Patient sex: M
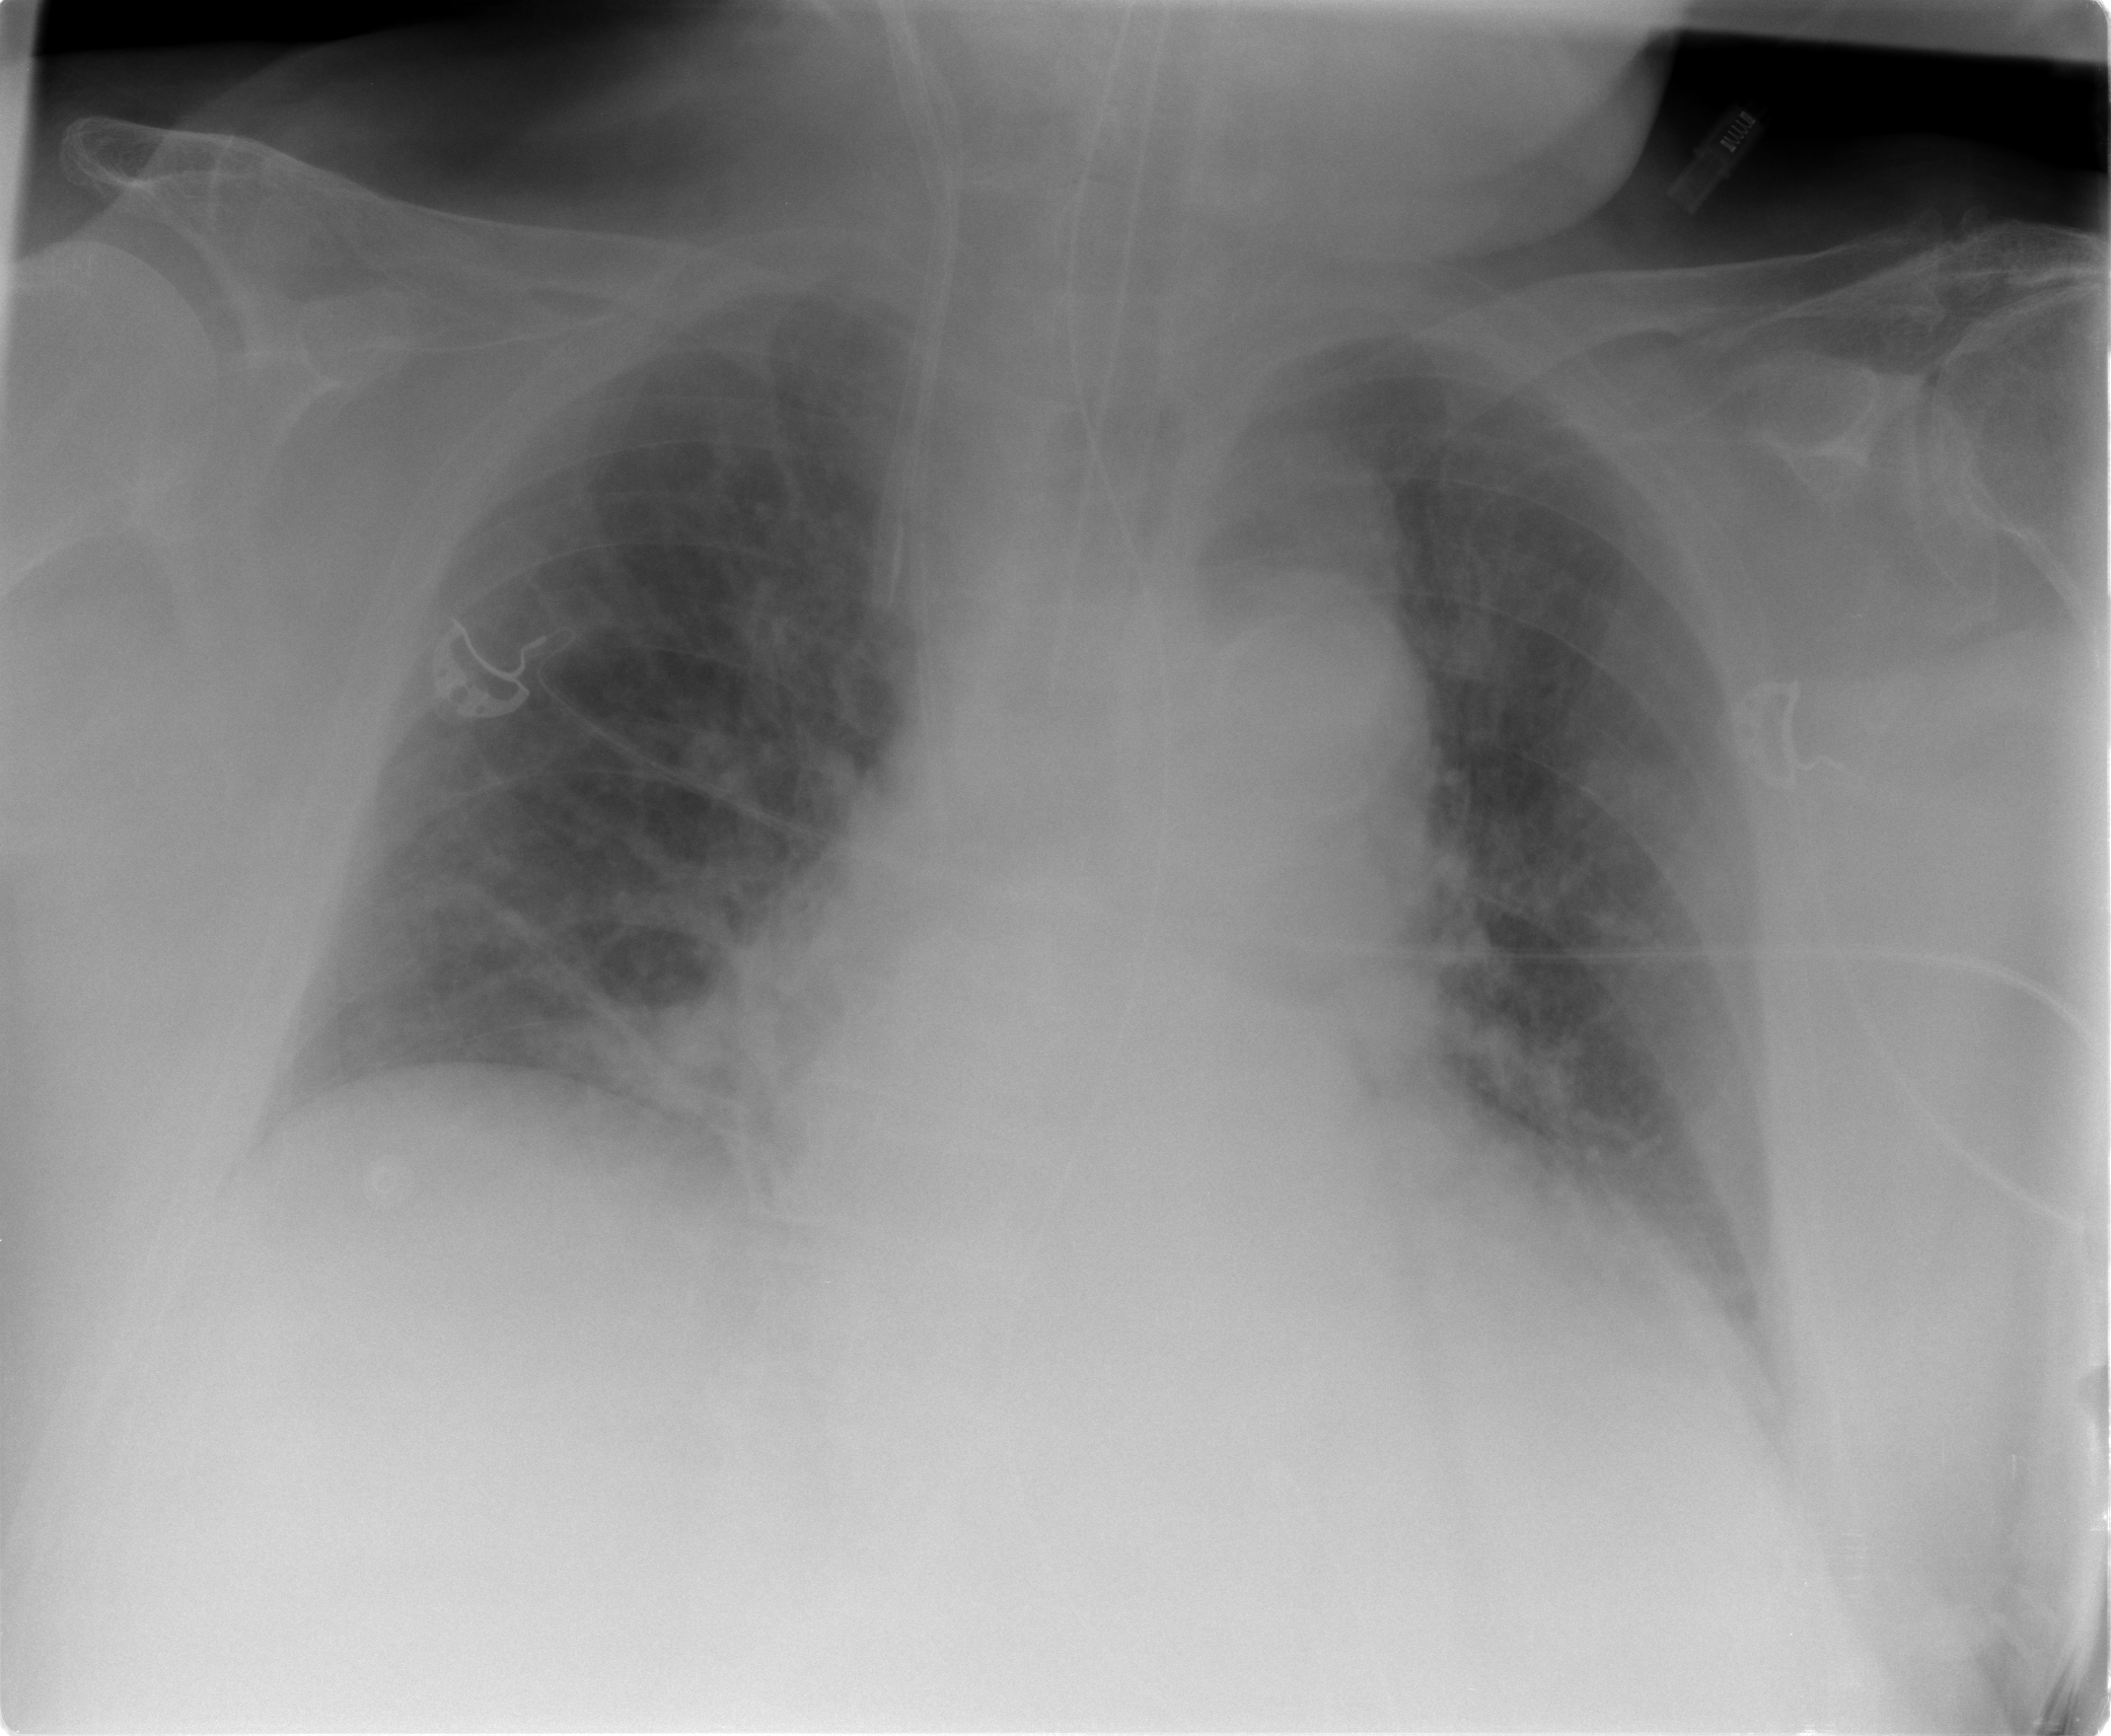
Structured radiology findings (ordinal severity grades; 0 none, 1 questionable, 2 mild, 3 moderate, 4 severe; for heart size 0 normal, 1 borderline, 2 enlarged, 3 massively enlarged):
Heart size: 0
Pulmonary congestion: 0
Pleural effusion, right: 0
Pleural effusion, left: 0
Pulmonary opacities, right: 0
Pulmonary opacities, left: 0
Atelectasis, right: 2
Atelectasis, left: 2